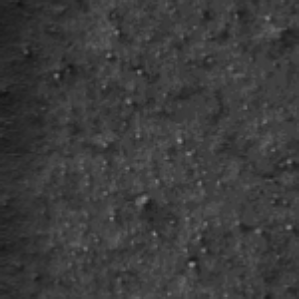
Label: frost